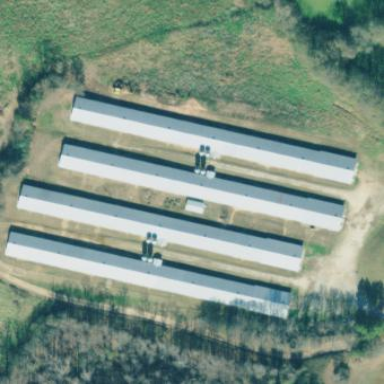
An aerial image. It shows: Poultry farmyard is depicted in the image.